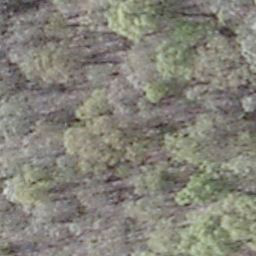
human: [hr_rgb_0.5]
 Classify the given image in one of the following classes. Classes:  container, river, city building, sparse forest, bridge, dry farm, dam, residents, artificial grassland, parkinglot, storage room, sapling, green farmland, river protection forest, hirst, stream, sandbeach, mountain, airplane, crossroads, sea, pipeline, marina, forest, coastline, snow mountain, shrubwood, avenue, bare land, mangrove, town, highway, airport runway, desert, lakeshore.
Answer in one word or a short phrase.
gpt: shrubwood